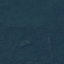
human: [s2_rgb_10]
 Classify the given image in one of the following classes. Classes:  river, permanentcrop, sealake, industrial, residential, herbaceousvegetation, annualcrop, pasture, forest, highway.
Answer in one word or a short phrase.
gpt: Forest